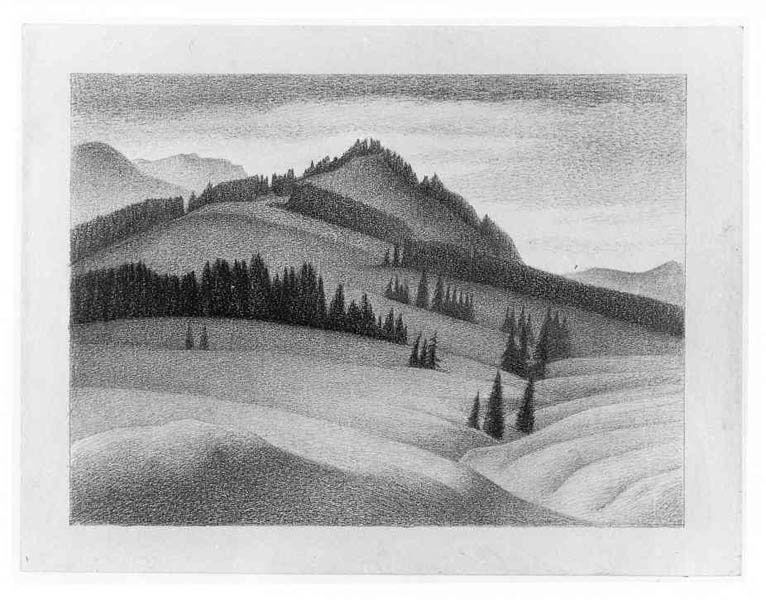
Titel: Winkelmoos I
Künstler: Alexander Kanoldt
Standort: Karlsruhe
Institution: Staatliche Kunsthalle Karlsruhe
Schlagwörter: baum, berg, dunkel, himmel, schatten, weiß, wolken, bäume, fluss, landschaft, sand, abend, grau, hell, hintergrund, licht, nacht, schwarz, skizze, vordergrund, zeichnung, gras, rasen, schleier, schnee, weg, wiese, wolke, malerei, muster, alt, rahmen, spitze, bild, bach, feld, felder, ferne, horizont, hügel, natur, weide, weite, einsam, wiesen, boden, dunkelheit, blatt, sanft, tal, wald, anhöhe, rund, helldunkel, bewölkt, deutschland, aussicht, wellen, düster, ansicht, pointilismus, abhang, acker, furchen, abstrakt, berge, berghang, dünen, fels, gebirge, gipfel, leer, modern, bergkette, dunst, gelände, grafik, graphik, nebel, schattierung, schattierungen, siebdruck, kahl, alm, linien, schlucht, winter, rand, tannen, streng, marmoriert, hoch, silhouetten, gruppen, panorama, senke, punkte, alpen, haufen, kohle, zypresse, wälder, lichtung, groß, druck, schwarz weiss, täler, kuppe, schraffur, radierung, stich, lithografie, scharz, bleistift, fichte, nadelbaum, tanne, trüb, reihen, verschwommen, baumgruppe, eiss, hügelig, gestaffelt, karg, nadelbäume, fichten, tannenbäume, tannenwald, graben, nadelwald, auen, seurat, nadelholz, pinien, weich, wipfel, graustufen, grautöne, schwamm, baumgruppen, bewaldet, aufstieg, bergen, toskana, ebenen, schwarz/weiß, pointillismus, morgengrauen, aquarel, pointilissmus, akazien, staffelung, baume, punktiert, tiefenraum, frömmigkeit, alb, wiß, kanoldt, himmel wolken, san, bergkuppen, gerg, körnig, ebirge, berrücken, graj, pointilimus, gebiege, landschaft ruhe bleistift schattierung berge hügel, himmel tal, schwartz weiß, winkelmoos, alt heidelberg, du feine, schawrz weiß, wald tannen, grieseln, grapjhik, badelbäume, lasurtechnik, wald hügel, seuratpapier